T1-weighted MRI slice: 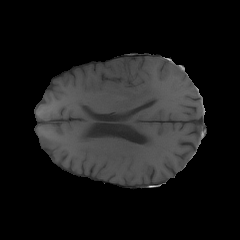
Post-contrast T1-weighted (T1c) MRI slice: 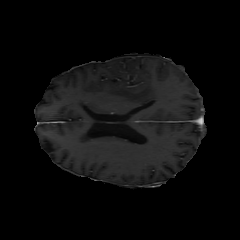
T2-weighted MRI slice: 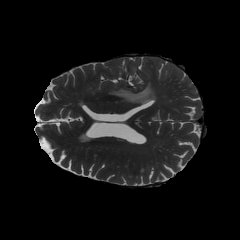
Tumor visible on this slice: yes